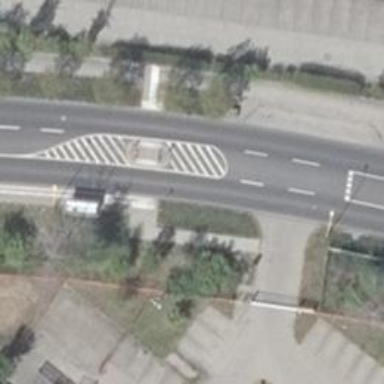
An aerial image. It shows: Traffic calming island.